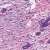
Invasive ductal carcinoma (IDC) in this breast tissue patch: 0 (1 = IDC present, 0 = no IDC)